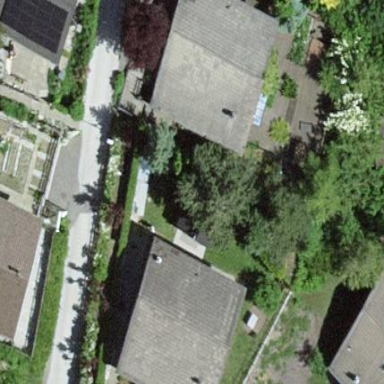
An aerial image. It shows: Simple and straightforward house.